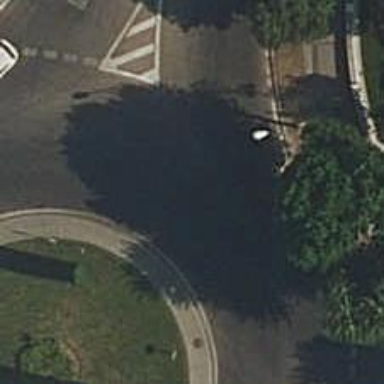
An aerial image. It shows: Tertiary road with asphalt surface leading to roundabout.